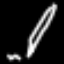
Label: pencil